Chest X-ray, PA view. Patient: 28 years old, sex M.
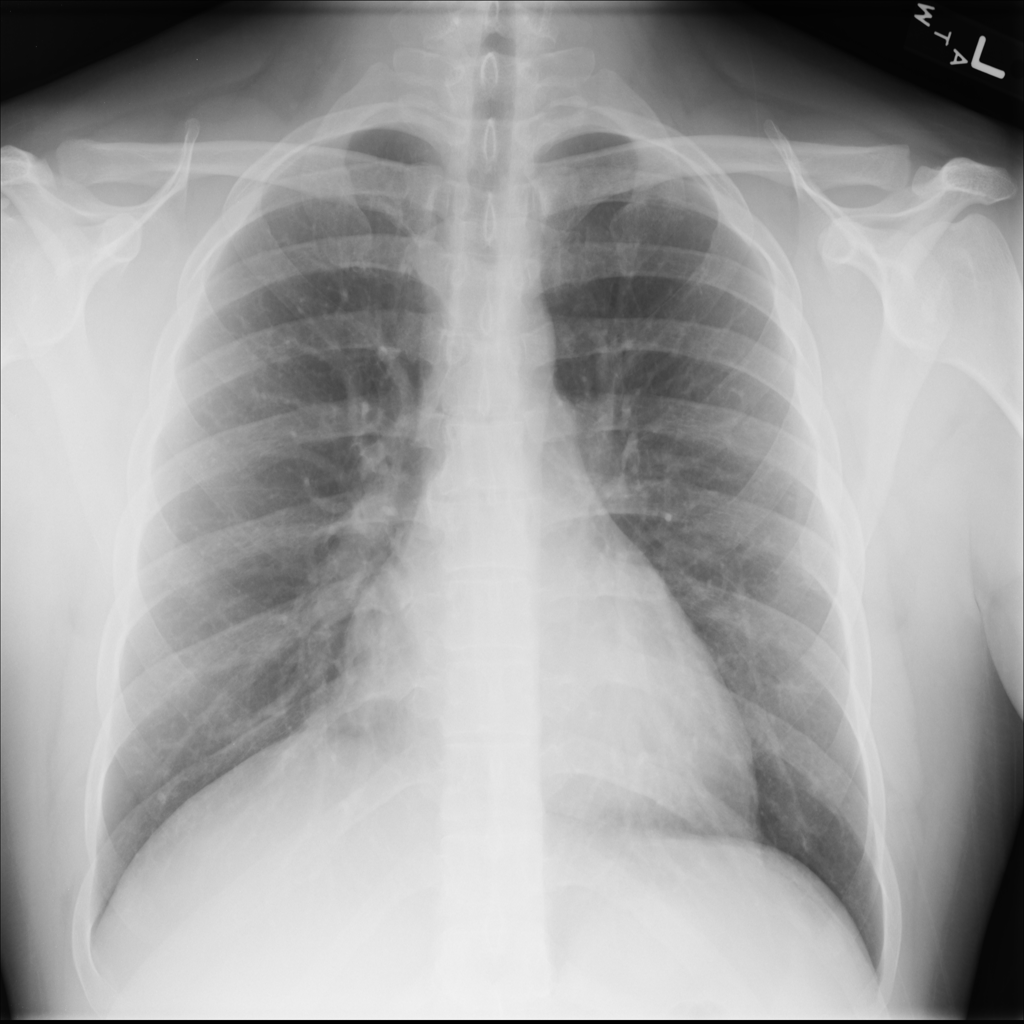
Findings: No Finding